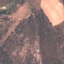
Label: PermanentCrop